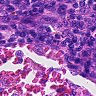
Metastatic tissue present: no